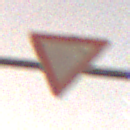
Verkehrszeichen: VorfahrtGewaehren
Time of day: Night
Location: Outdoor (Suburban)
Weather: Clear
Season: NotSpecified
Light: Artificial